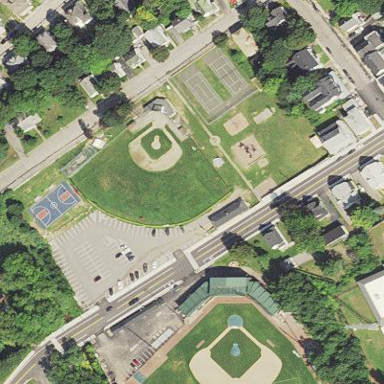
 specifically softball or little league."